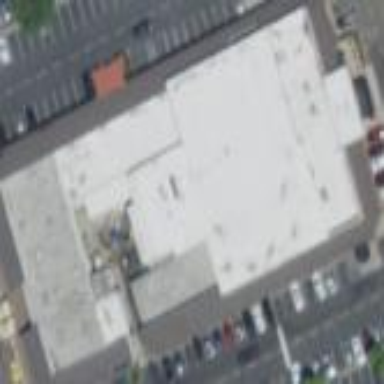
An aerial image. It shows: Retail building.